Question: I am trying to parse <URL> onto a ListView in android where I am trying to modify the listview by showing an image depending upon the gender and adding a button for male records.
The logic is working fine, except for the last two entries.John Wayne & Leonardo Dicaprio are having details button, same is expected for Johnny Depp & Ravi Tambda.Please guide me for the same.
Using this code, I am trying to differentiate them according to the genders
'''
if(rowData.mgender.equalsIgnoreCase("male"))
{
imageViewStatus.setImageResource(R.drawable.male);
}
else{
imageViewStatus.setImageResource(R.drawable.female);
button.setVisibility(View.GONE);
}
'''

'''
public View getView(final int position, View convertView, ViewGroup parent){
ViewHolder holder = null;
TextView title = null;
TextView detail = null;
TextView data=null;
TextView message=null;
ImageView imageViewStatus=null;
Button button=null;
final RowData rowData= getItem(position);
if(null == convertView)
{
convertView = layoutInflater.inflate(R.layout.record, null);
holder = new ViewHolder(convertView);
convertView.setTag(holder);
}
holder = (ViewHolder) convertView.getTag();
button=(Button)holder.getProceedButton();
message=holder.getEmail();
message.setText(rowData.mEmail);
title = holder.getName();
title.setText(rowData.mName);
detail = holder.getAddress();
detail.setText(rowData.mAdress);
data= holder.getPhoneNumber();
data.setText(rowData.mMobile+" "+rowData.mOffice);
imageViewStatus=holder.getImage();
System.out.println("This is the gender "+rowData.mgender);
if(rowData.mgender.equalsIgnoreCase("male"))
{
imageViewStatus.setImageResource(R.drawable.male);
}
else{
imageViewStatus.setImageResource(R.drawable.female);
System.out.println("Button Visibility"+button.getVisibility());
button.setVisibility(View.GONE);
}
return convertView;
}
'''
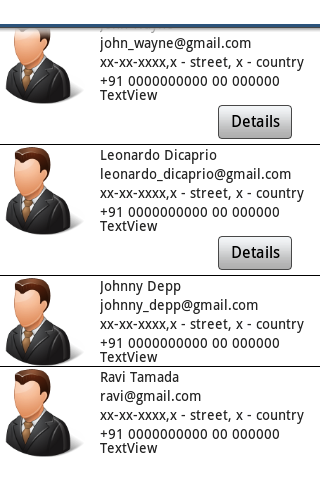
Answer: Keep in mind that ListView children are always reused while you scroll them. When you set a property according to some condition in 'getView()', you have to revert that property when the condition isn't met. You're hiding the button when the gender is female, but when this view gets reused to populate a male contact, the button is still invisible and you have to set it as visible again.
Check this out:
'''
if(rowData.mgender.equalsIgnoreCase("male"))
{
imageViewStatus.setImageResource(R.drawable.male);
button.setVisibility(View.VISIBLE); // You need to add this line in your code
} else {
imageViewStatus.setImageResource(R.drawable.female);
button.setVisibility(View.GONE);
}
'''